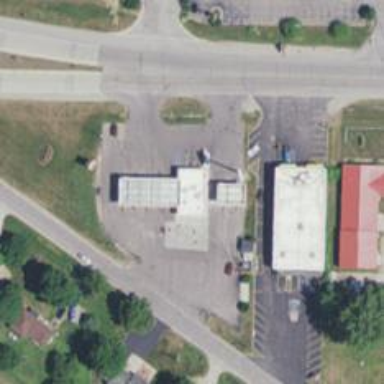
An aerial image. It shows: Convenience shop.